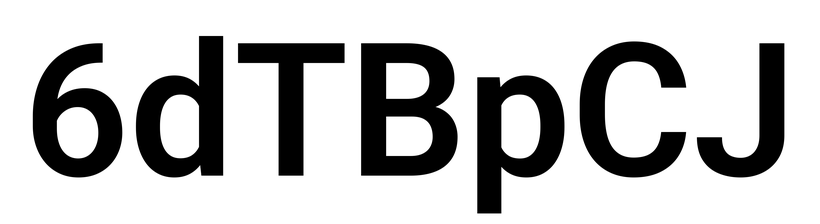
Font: Roboto_SemiBold